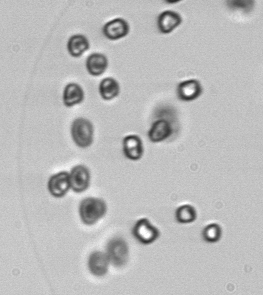
Label: Phaeocystis